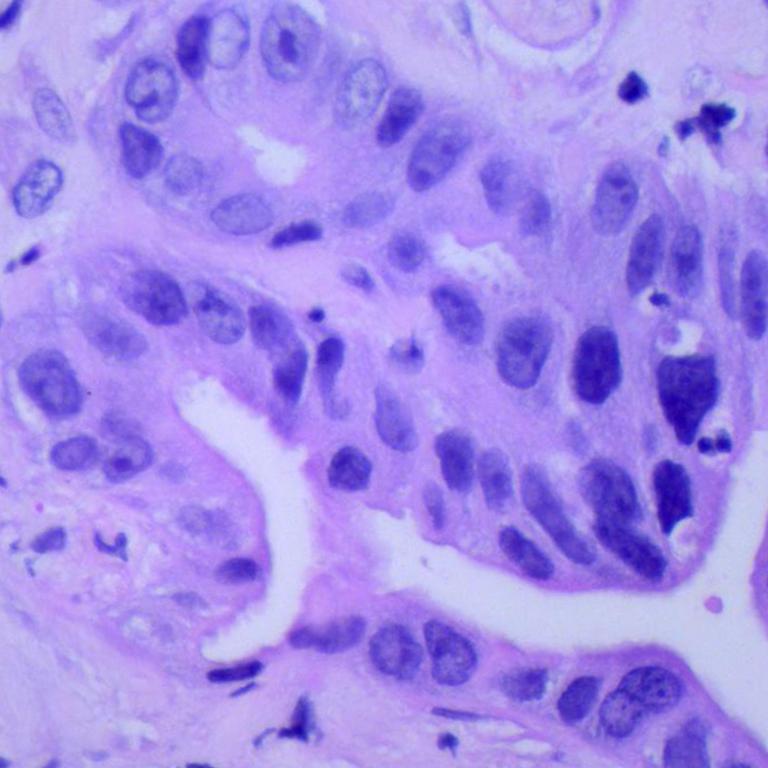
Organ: lung
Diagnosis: adenocarcinomas